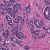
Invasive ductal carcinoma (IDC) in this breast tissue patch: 1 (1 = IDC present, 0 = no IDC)